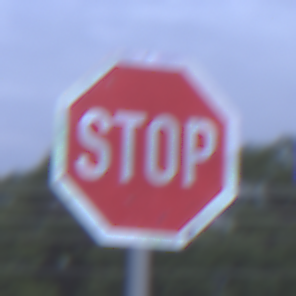
Verkehrszeichen: Stop
Umgebung: Outdoor, Suburban
Tageszeit: SunriseSunset
Wetter: PartlyCloudy
Licht: Natural
Jahreszeit: NotSpecified
Kontrast: LowContrast